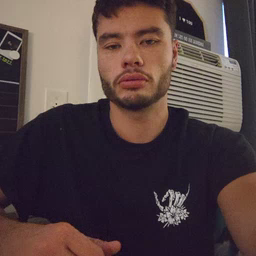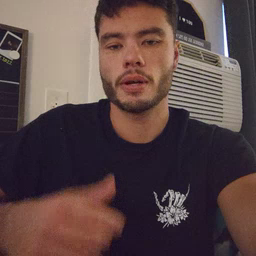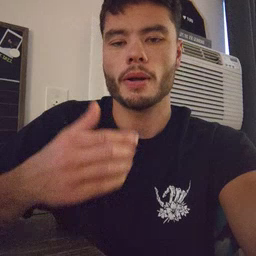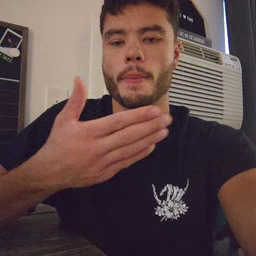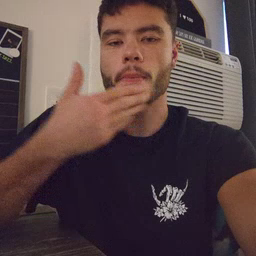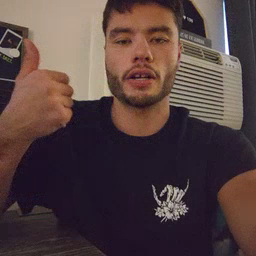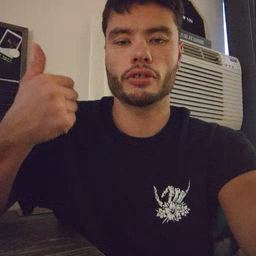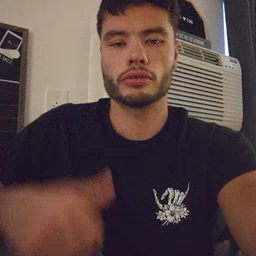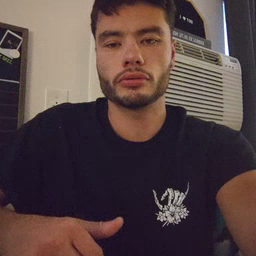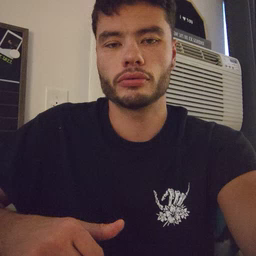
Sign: better